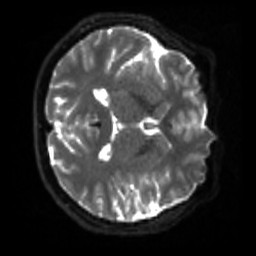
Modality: sbref
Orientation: axial
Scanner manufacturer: siemens
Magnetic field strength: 3 T
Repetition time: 4 s
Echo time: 0.0594 s